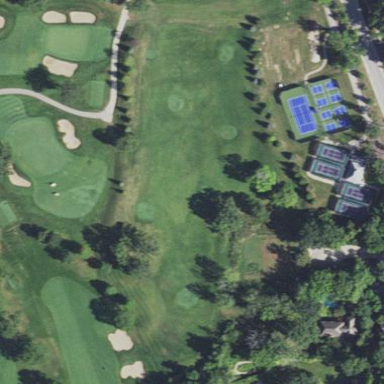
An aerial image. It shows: Grassy area used as driving range for golf.